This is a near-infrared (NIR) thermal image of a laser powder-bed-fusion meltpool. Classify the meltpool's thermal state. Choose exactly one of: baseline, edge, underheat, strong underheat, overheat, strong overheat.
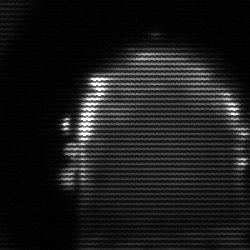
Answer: baseline